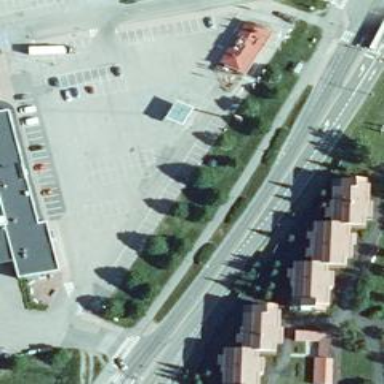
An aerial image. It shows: Asphalt road designated for service vehicles.